Question: I have created menu Item in Action Bar and it's not looking proper in Google Nexus4 but looking good in S3.
Both S3 and Nexus 4 are xhdpi devices and having resolution 1280x800.
What am I missing?
Here is a screenshot:

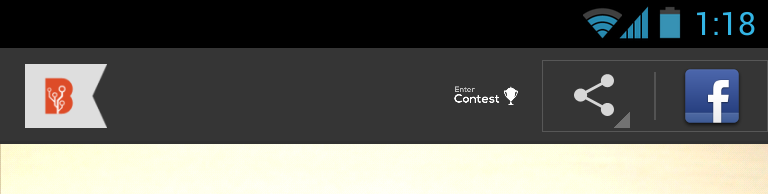
Answer: The reason being icon is small is NEXUS4 is pure Android. The icon size prescribed for xdpi device is 72x72. Your icon size is different and therefore to accomdate nexus4 is showing small icon.
To draw a custom icon with share action provider , you can see following code :
'''
<?xml version="1.0" encoding="utf-8"?>
<menu xmlns:android="http://schemas.android.com/apk/res/android" >
<item
android:id="@+id/contest"
android:actionLayout="@layout/actionbar_view"
android:showAsAction="ifRoom"
android:title="Contest"/>
<item
android:id="@+id/menu_item_share"
android:actionProviderClass="android.widget.ShareActionProvider"
android:showAsAction="ifRoom"/>
'''
'''
@Override
public boolean onCreateOptionsMenu(Menu menu) {
// Inflate menu resource file.
getMenuInflater().inflate(R.menu.menu, menu);
// Locate MenuItem with ShareActionProvider
MenuItem item = menu.findItem(R.id.menu_item_share);
MenuItem contestItem = menu.findItem(R.id.contest);
// Fetch and store ShareActionProvider
mShareActionProvider = (ShareActionProvider) item.getActionProvider();
contestItem.getActionView().setOnClickListener(new OnClickListener() {
@Override
public void onClick(final View view) {
// on click code
}
});
return true;
}
'''